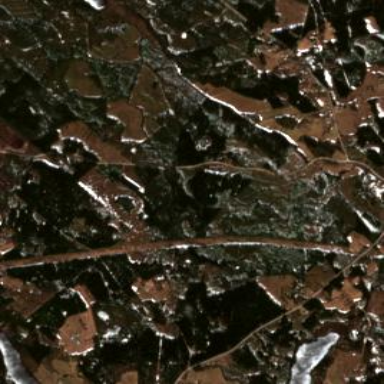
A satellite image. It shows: Needle-leaved woodland.